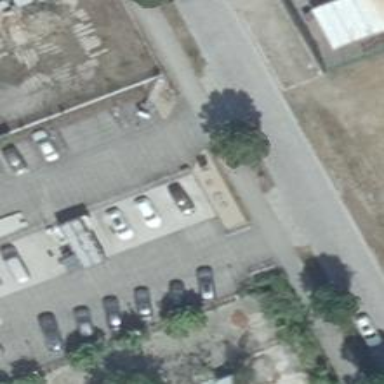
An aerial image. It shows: Car shop.